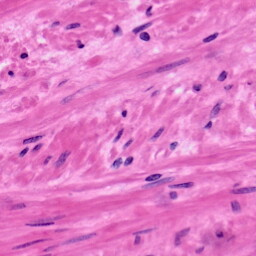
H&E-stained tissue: Prostate